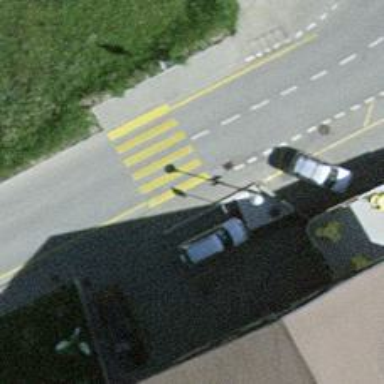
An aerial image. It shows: Marked road crossing.